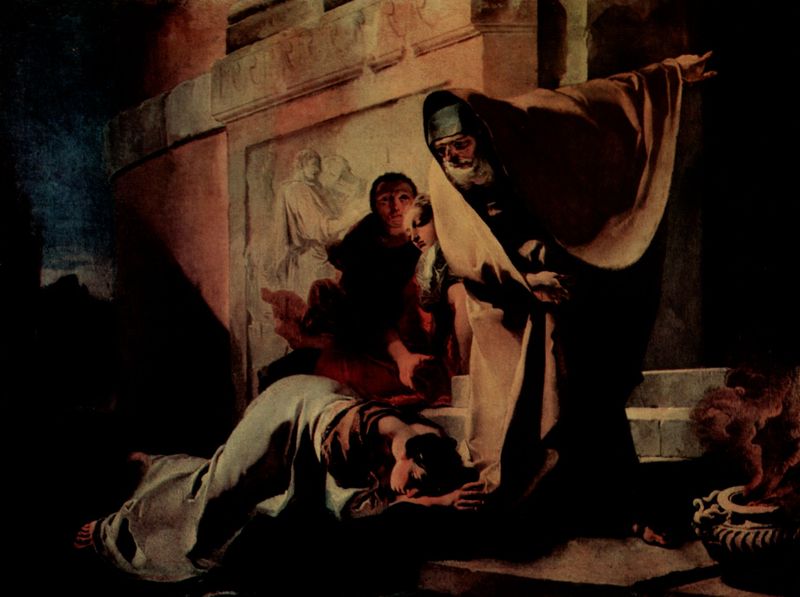
Titel: Die Verstoßung der Hagar
Künstler: Giovanni Battista Tiepolo
Standort: Milano
Institution: Collezione Rasini
Schlagwörter: blau, dunkel, felsen, feuer, fuß, gemälde, gott, hand, himmel, kopf, mann, schatten, umhang, weiß, frauen, gelb, grün, menschen, ocker, sitzen, abend, braun, finger, frau, geste, grau, haar, hell, hintergrund, hut, licht, marmor, männer, nacht, schwarz, säule, tür, vordergrund, blick, gebäude, haus, rot, tuch, beige, malerei, alt, bart, jung, mütze, wand, architektur, arm, barock, bibel, falten, salome, schale, stein, trauer, vollbart, bild, hände, öl, kirche, rauch, sonne, boden, dunkelheit, gewand, haare, kutte, mantel, stehend, innen, kind, paar, personen, tochter, vater, person, rosa, kanne, krug, vase, kopfbedeckung, relief, topf, füße, kuss, küssen, liegen, schlafen, düster, mauer, figuren, angst, treppe, barbe, homme, stufe, stufen, athmosphäre, liegend, zeigen, vier, corps, eingang, escalier, treppenstufen, gefäß, antike, bücken, flamme, orient, kälte, fliesen, knien, furcht, flüstern, beten, kunst, ölmalerei, altar, rom, fries, römer, sims, gesims, beugen, ausgestreckt, vordergund, antik, hölle, rotbraun, dramatisch, sage, flehen, fresken, priester, religiös, trepe, griechenland, mönch, treppenstufe, verbeugung, fingerzeig, bettler, heiliger, tempel, balu, opfer, deuten, anbeten, femme, roccoco, heilig, maria, magdalena, sünde, fort, bittende, armut, jerusalem, leigen, bitte, prophet, drama, liegt, main, ärger, bitten, demut, kniefall, kessel, betteln, kapuze, got, nein, paare, tiepolo, stiegen, weisen, jude, juden, verstossen, stiege, ölbld, cape, anflehen, visage, mitleid, vergebung, gnade, gewandt, misstrauen, pied, rabbi, bas relief, fresque, befehl, phiole, sünderin, rabbiner, verweis, autel, fumee, marches, demütigung, frise, reni, verweisen, austreibung, athmosphärisch, ausweisen, erflehen, foort, fortschicken, gelb beige, la bas, niedergeworfen, phioloe, pif, zu füßen, wegschicken, viellard, rabiner, ausweisung, schicken, meinung, rauswurf, better, tempelk, pointer, allongee, stufr, supplication, altare, hinauswurf, verweiß